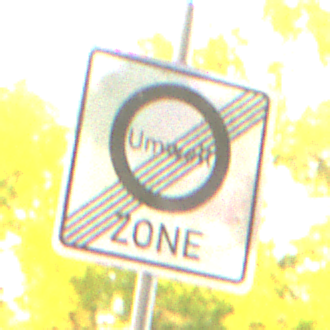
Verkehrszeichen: EndeUmweltzone
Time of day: SunriseSunset
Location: Outdoor (RoadRail)
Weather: Clear
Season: NotSpecified
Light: Natural